Interaction volume radius: 5 \u00c5
Interaction volume height: 30 \u00c5
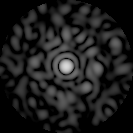
Disorder parameter: 0.8492